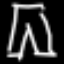
Label: pants